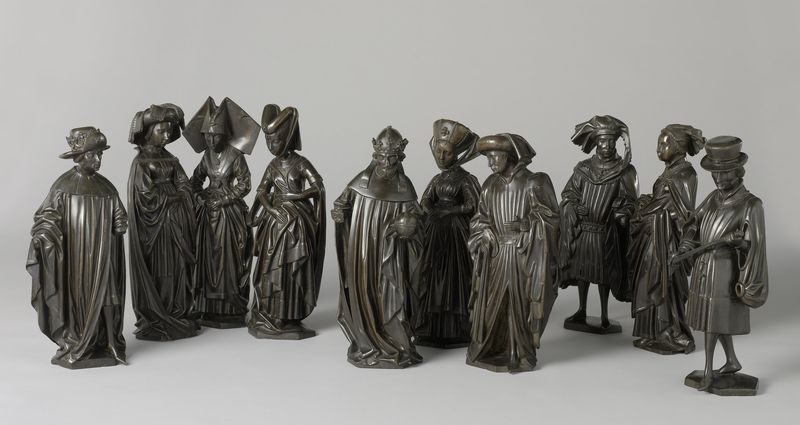
Titel: Graffiguren Isabella van Bourbon
Künstler: Renier van Thienen
Standort: Amsterdam
Institution: Rijksmuseum
Schlagwörter: femmes, bronze, figures, roi, coiffe, costume, jeu, sculpture, moyen age, gens, statue, groupe, hommes, bourgeoisie, statues, métal, dix, royal, sculptures, people, cuivre, figurines, pions, game, hennin